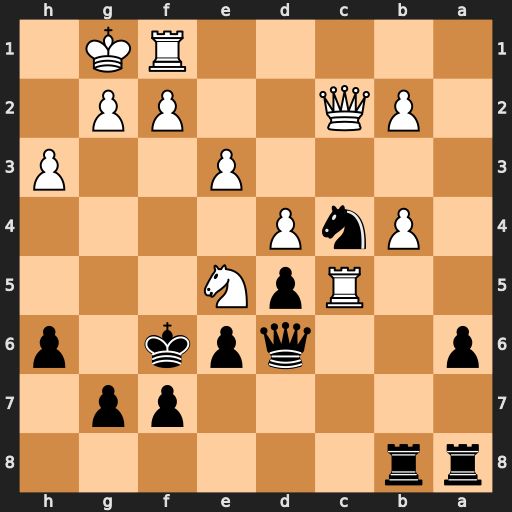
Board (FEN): rr6/5pp1/p2qpk1p/2RpN3/1PnP4/4P2P/1PQ2PP1/5RK1
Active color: b
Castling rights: -
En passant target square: -
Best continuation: Nxe5 dxe5+ Qxe5